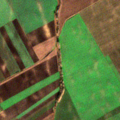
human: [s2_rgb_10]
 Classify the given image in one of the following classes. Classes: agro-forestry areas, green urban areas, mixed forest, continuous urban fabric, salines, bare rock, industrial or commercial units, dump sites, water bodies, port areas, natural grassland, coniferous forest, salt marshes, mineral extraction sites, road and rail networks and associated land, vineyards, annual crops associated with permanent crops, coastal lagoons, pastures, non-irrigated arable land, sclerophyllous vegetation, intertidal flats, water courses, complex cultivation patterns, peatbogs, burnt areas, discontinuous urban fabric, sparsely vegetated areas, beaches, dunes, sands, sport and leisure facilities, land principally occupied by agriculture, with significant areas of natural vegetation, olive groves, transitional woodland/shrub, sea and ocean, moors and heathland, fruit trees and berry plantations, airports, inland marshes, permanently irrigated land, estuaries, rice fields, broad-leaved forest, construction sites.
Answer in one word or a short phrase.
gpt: non-irrigated arable land